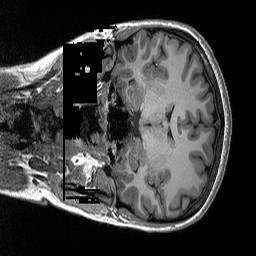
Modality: T1w
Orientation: coronal
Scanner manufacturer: siemens
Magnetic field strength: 3 T
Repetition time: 2.3 s
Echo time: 0.00298 s